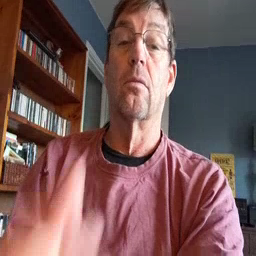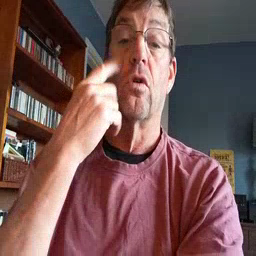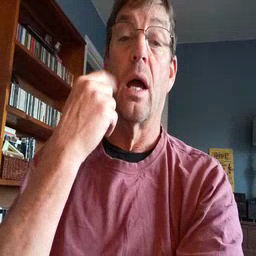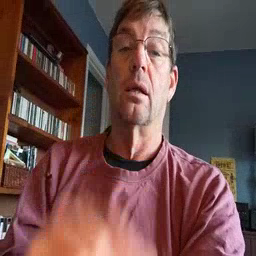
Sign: cry